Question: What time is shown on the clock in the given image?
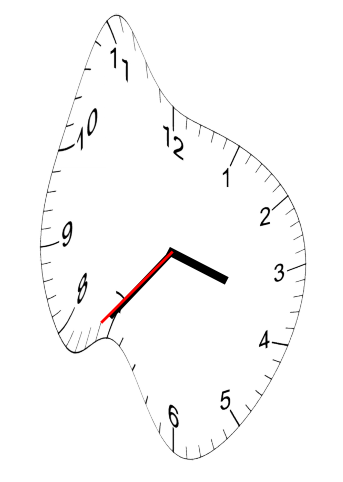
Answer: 03:36:37